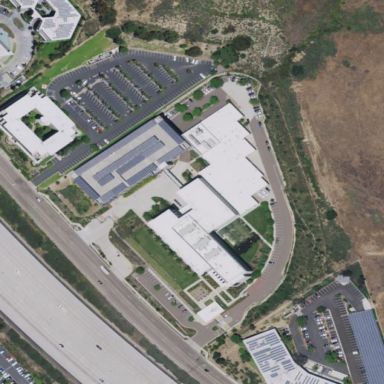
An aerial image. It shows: Office building.